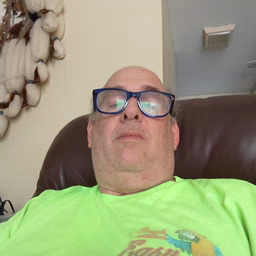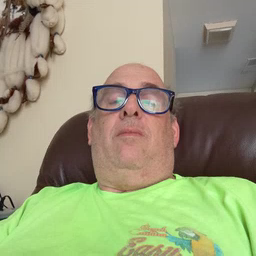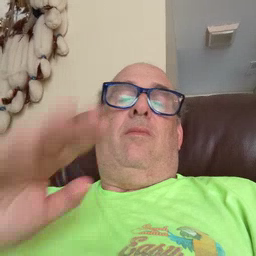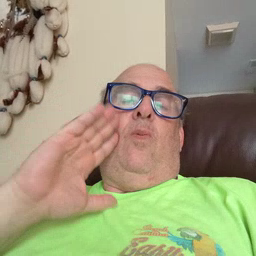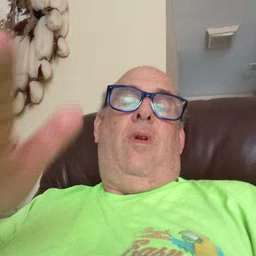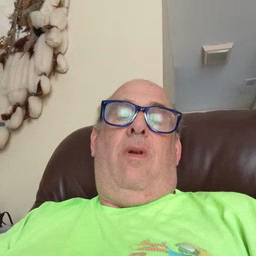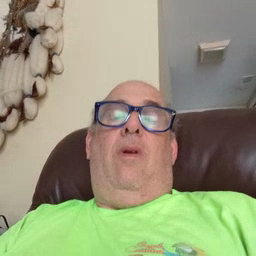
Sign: will